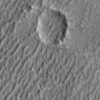
Label: not_dusty